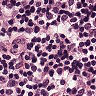
Metastatic tissue present: no